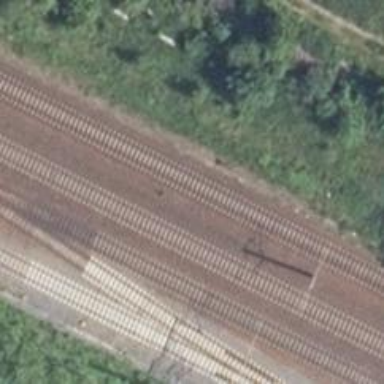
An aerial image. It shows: Railway signal.